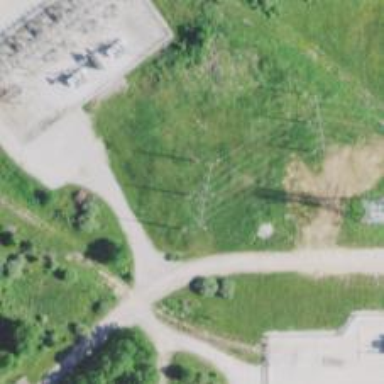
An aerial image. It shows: Description of three poles forming power tower.